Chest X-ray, AP view. Patient: 72 years old, sex M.
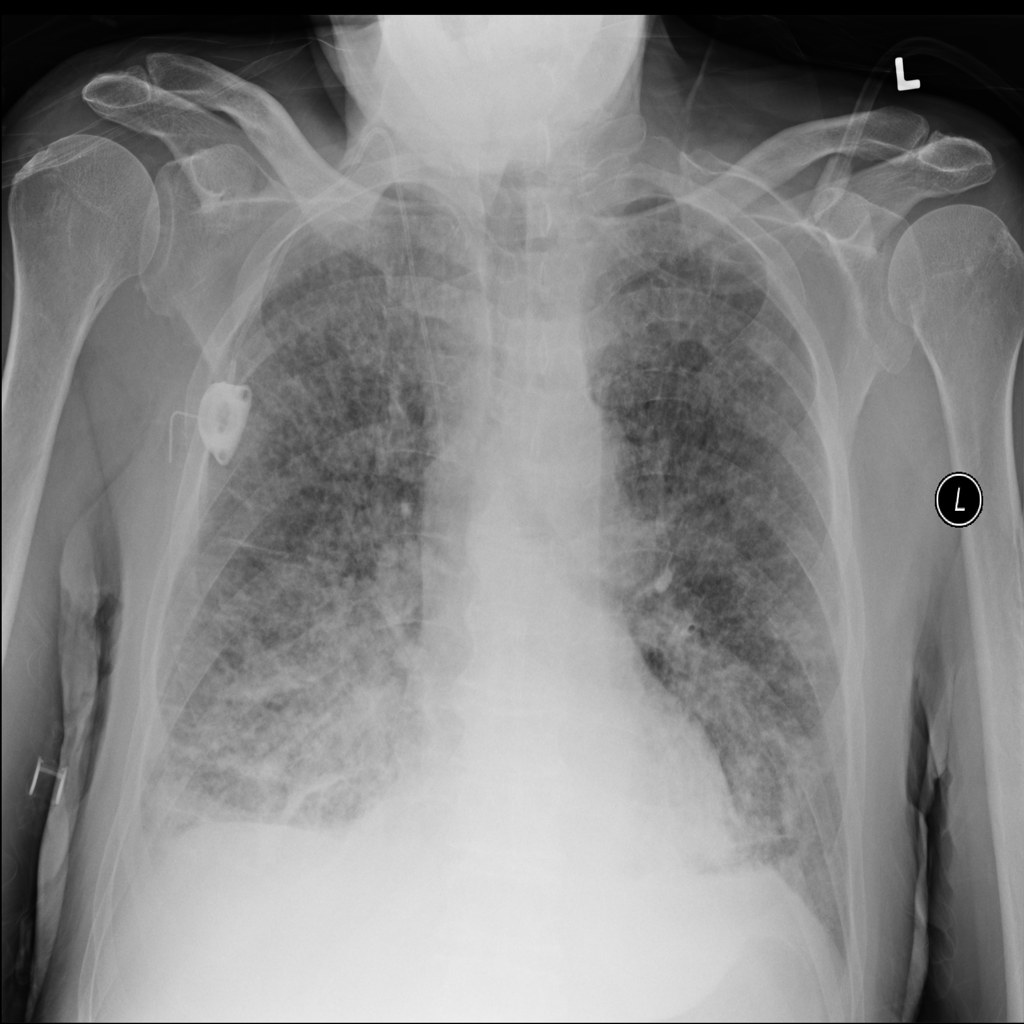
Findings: Infiltration